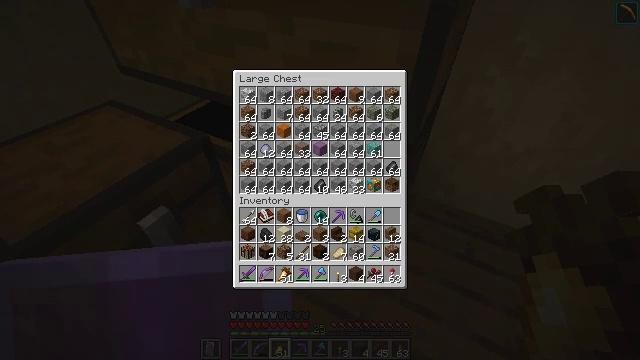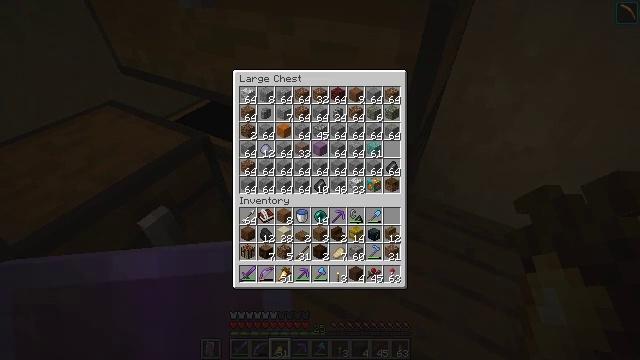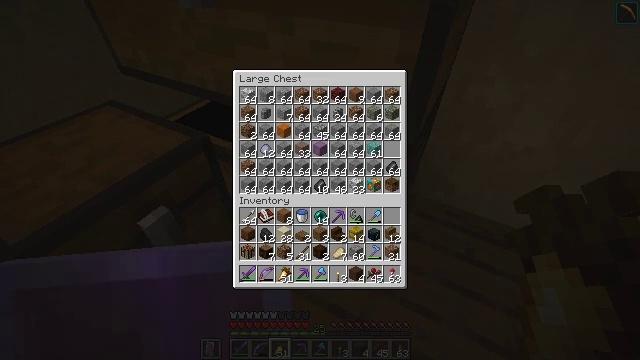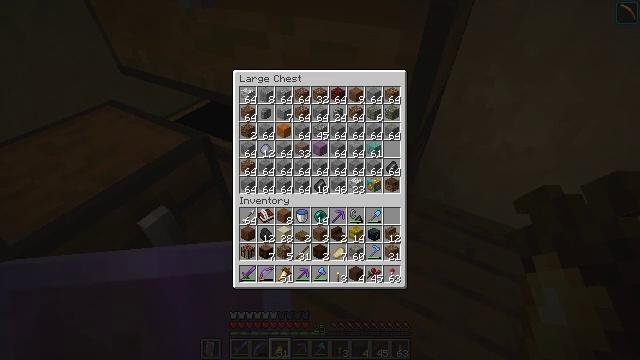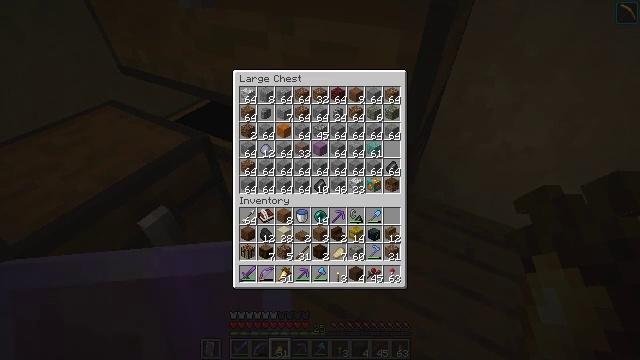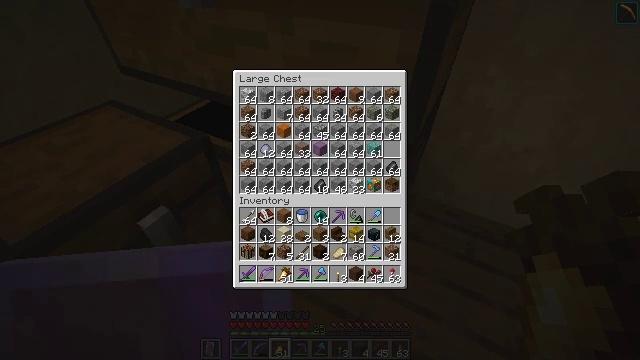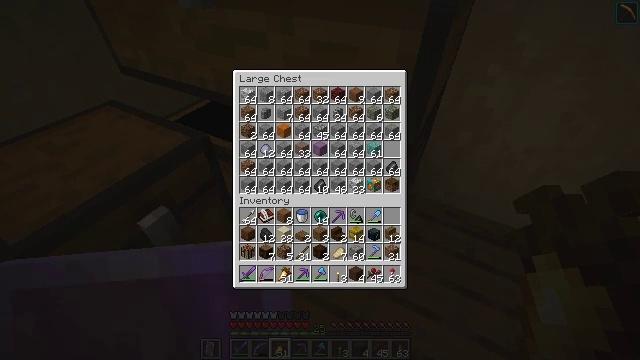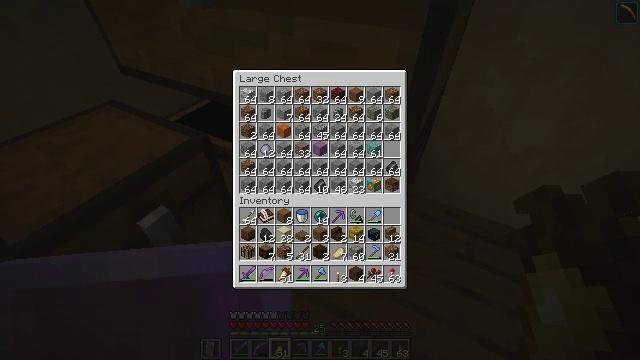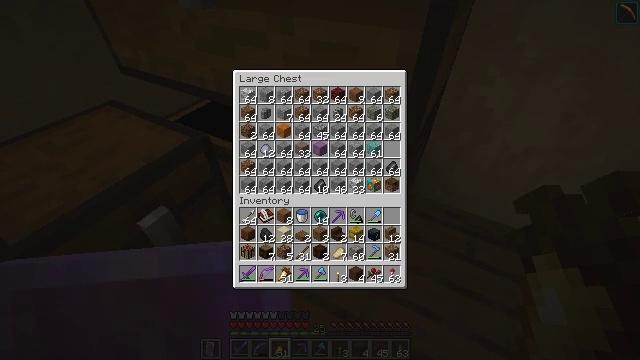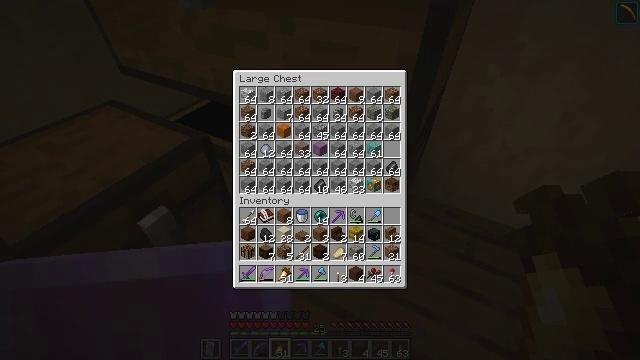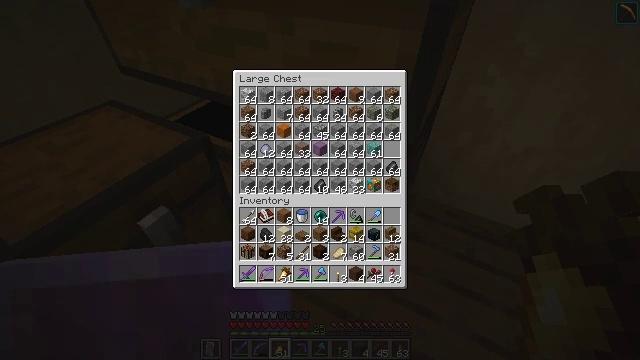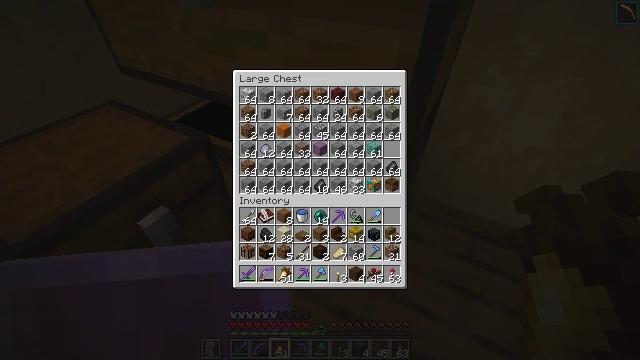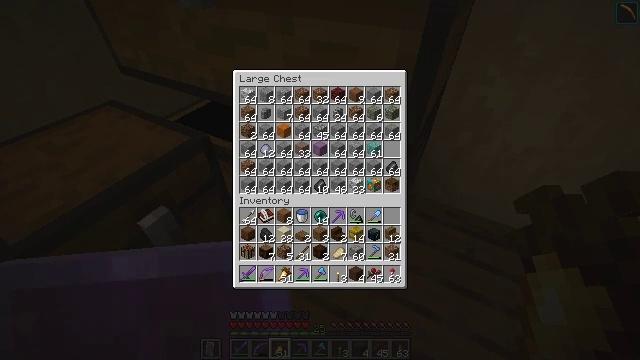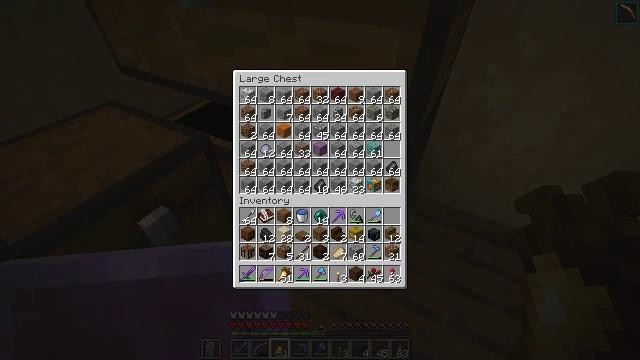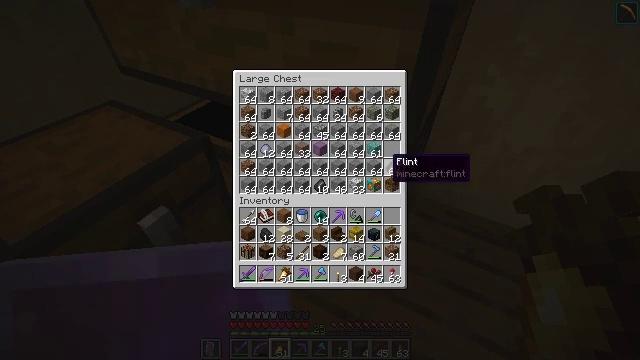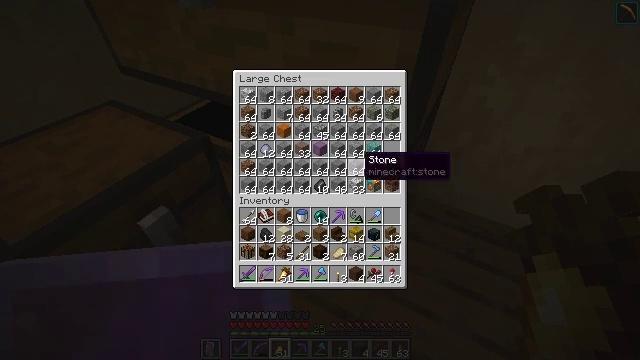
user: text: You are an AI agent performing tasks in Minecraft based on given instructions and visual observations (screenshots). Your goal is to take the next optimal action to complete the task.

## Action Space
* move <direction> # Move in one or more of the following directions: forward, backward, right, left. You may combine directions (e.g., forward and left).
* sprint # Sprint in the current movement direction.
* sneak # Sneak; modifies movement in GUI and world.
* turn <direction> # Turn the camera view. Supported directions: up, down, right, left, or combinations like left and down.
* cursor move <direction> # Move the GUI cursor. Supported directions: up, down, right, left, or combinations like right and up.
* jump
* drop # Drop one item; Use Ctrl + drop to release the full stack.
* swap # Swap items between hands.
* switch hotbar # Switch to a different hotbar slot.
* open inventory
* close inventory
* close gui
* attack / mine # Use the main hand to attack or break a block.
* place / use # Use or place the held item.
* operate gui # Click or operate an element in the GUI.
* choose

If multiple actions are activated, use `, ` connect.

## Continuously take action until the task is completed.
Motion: motion action
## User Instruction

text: Get cocoa by attacking the pod.
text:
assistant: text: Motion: cursor move left
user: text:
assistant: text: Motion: cursor move left
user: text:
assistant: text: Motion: cursor move left
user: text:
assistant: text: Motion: no_op
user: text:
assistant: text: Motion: no_op
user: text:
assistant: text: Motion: no_op
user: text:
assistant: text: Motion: no_op
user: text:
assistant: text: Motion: no_op
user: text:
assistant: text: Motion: no_op
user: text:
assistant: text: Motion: no_op
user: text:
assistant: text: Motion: no_op
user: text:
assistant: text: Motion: no_op
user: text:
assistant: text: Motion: cursor move left
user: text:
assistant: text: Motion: cursor move left
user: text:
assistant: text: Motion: cursor move left
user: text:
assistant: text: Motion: cursor move left
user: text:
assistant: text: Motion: cursor move left and up
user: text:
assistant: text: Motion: cursor move left
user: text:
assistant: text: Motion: cursor move left
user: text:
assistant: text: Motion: no_op
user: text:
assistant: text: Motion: cursor move left
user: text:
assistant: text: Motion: no_op
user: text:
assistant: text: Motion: no_op
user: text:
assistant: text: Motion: no_op
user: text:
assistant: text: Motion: no_op
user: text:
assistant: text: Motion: no_op
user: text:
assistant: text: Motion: no_op
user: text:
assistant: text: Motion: no_op
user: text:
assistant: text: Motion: no_op
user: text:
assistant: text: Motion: no_op